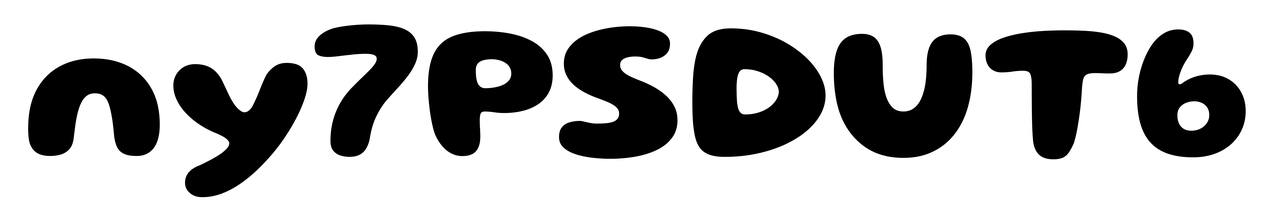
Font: Gluten_Bold